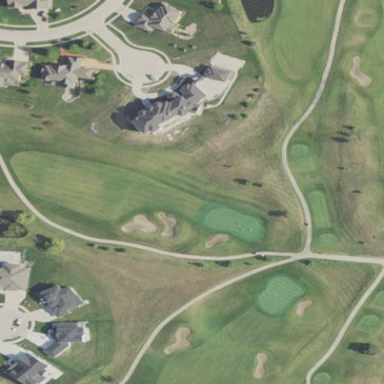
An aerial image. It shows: Golf fairway surrounded by grass.